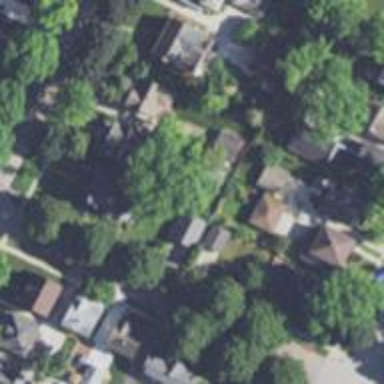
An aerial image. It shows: Neighborhood.